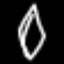
Label: diamond